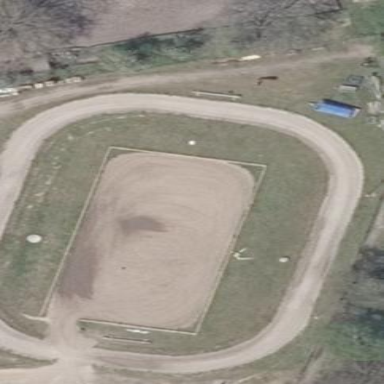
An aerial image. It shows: Equestrian pitch for leisure land sports.